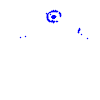
Particle: pion